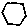
Label: hexagon